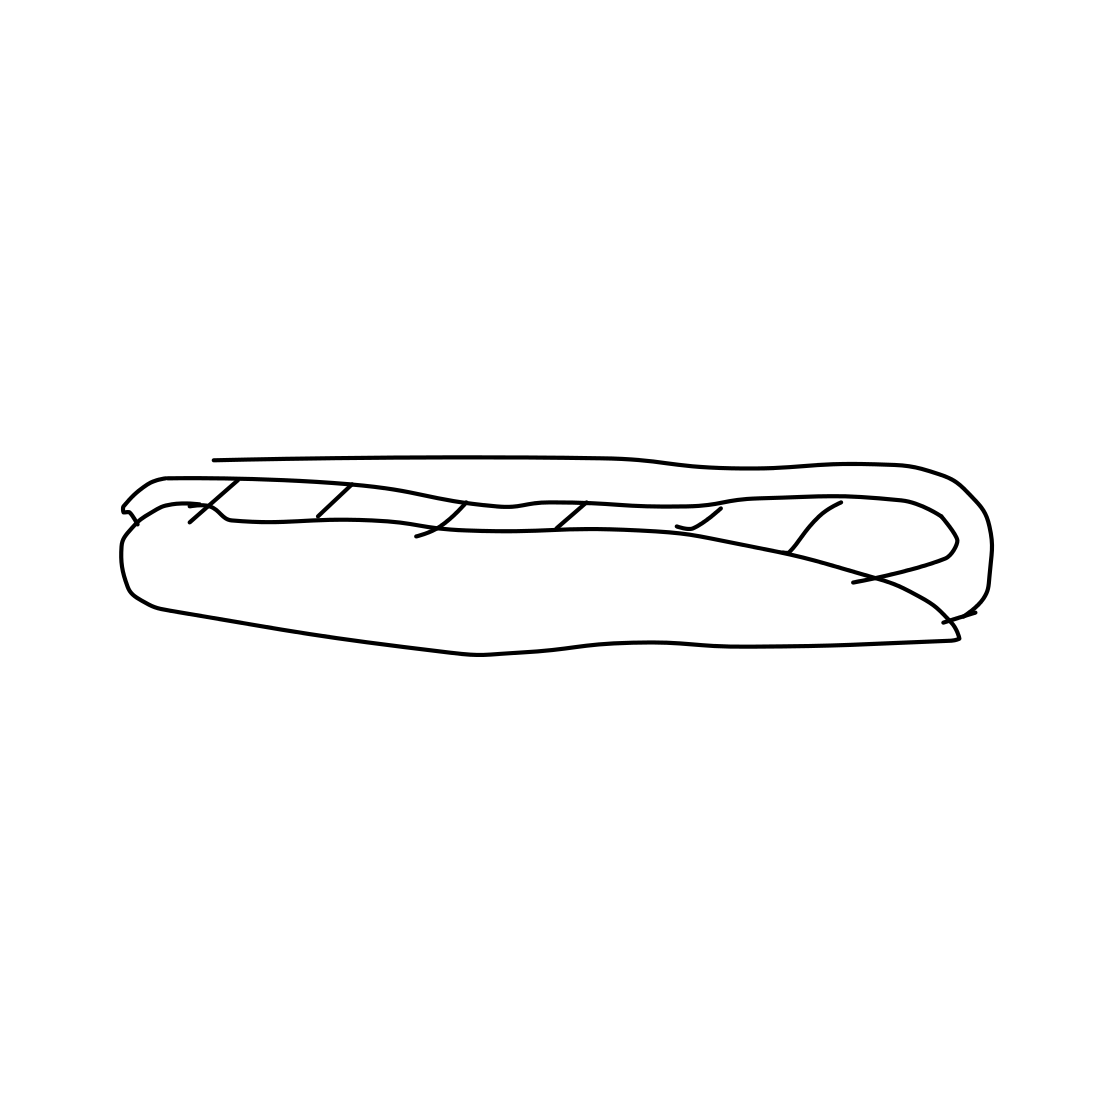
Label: hot-dog